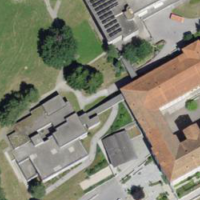
EUNIS habitat code: 55
Species observed at this site:
Pimpinella major